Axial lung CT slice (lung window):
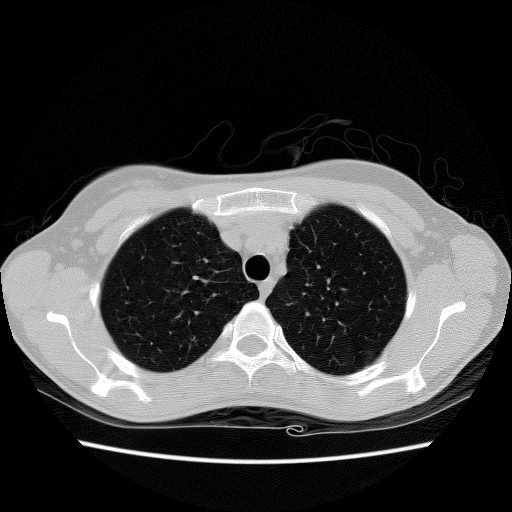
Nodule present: no